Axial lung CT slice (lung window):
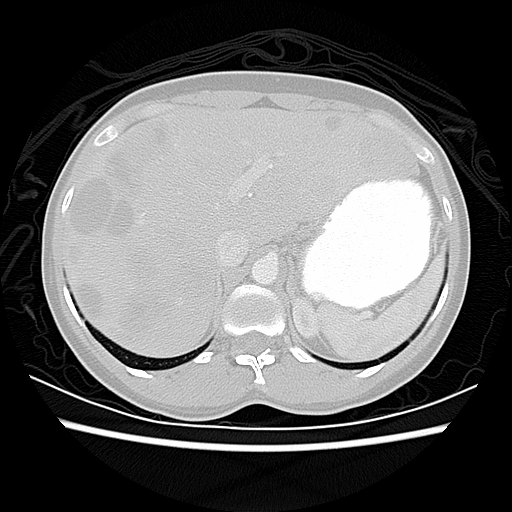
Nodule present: no